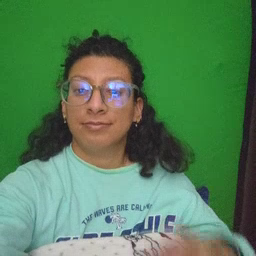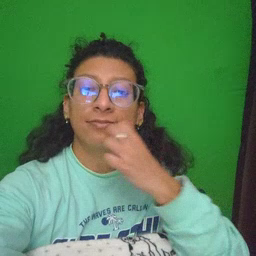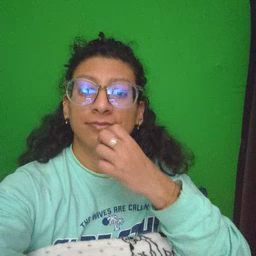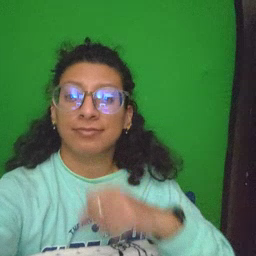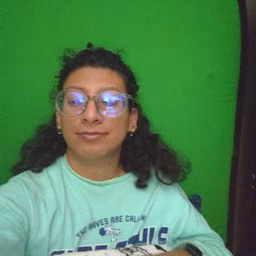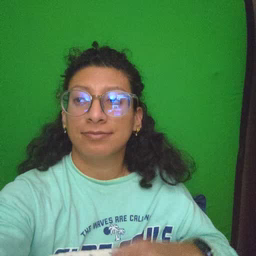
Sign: underwear